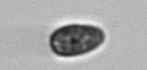
Label: Pseudochattonella_farcimen